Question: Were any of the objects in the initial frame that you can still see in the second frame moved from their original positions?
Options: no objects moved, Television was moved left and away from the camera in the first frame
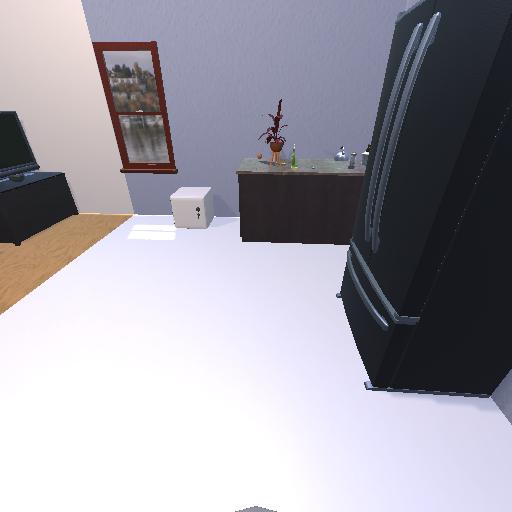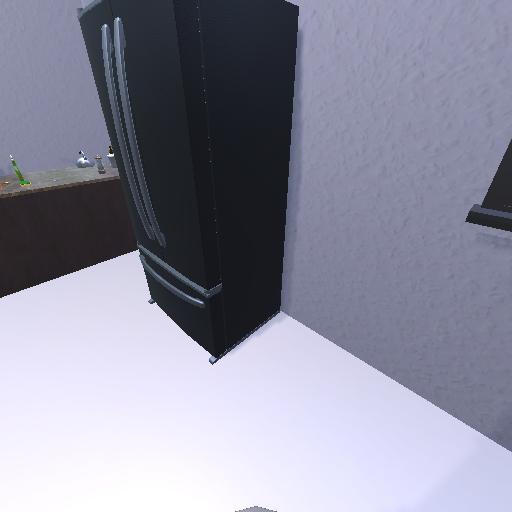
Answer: no objects moved